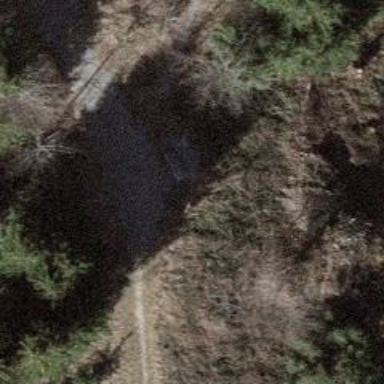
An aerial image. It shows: Brown bench in the vicinity.